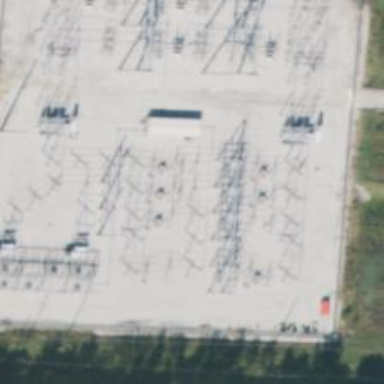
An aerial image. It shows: Switch for power supply.